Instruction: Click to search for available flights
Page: home
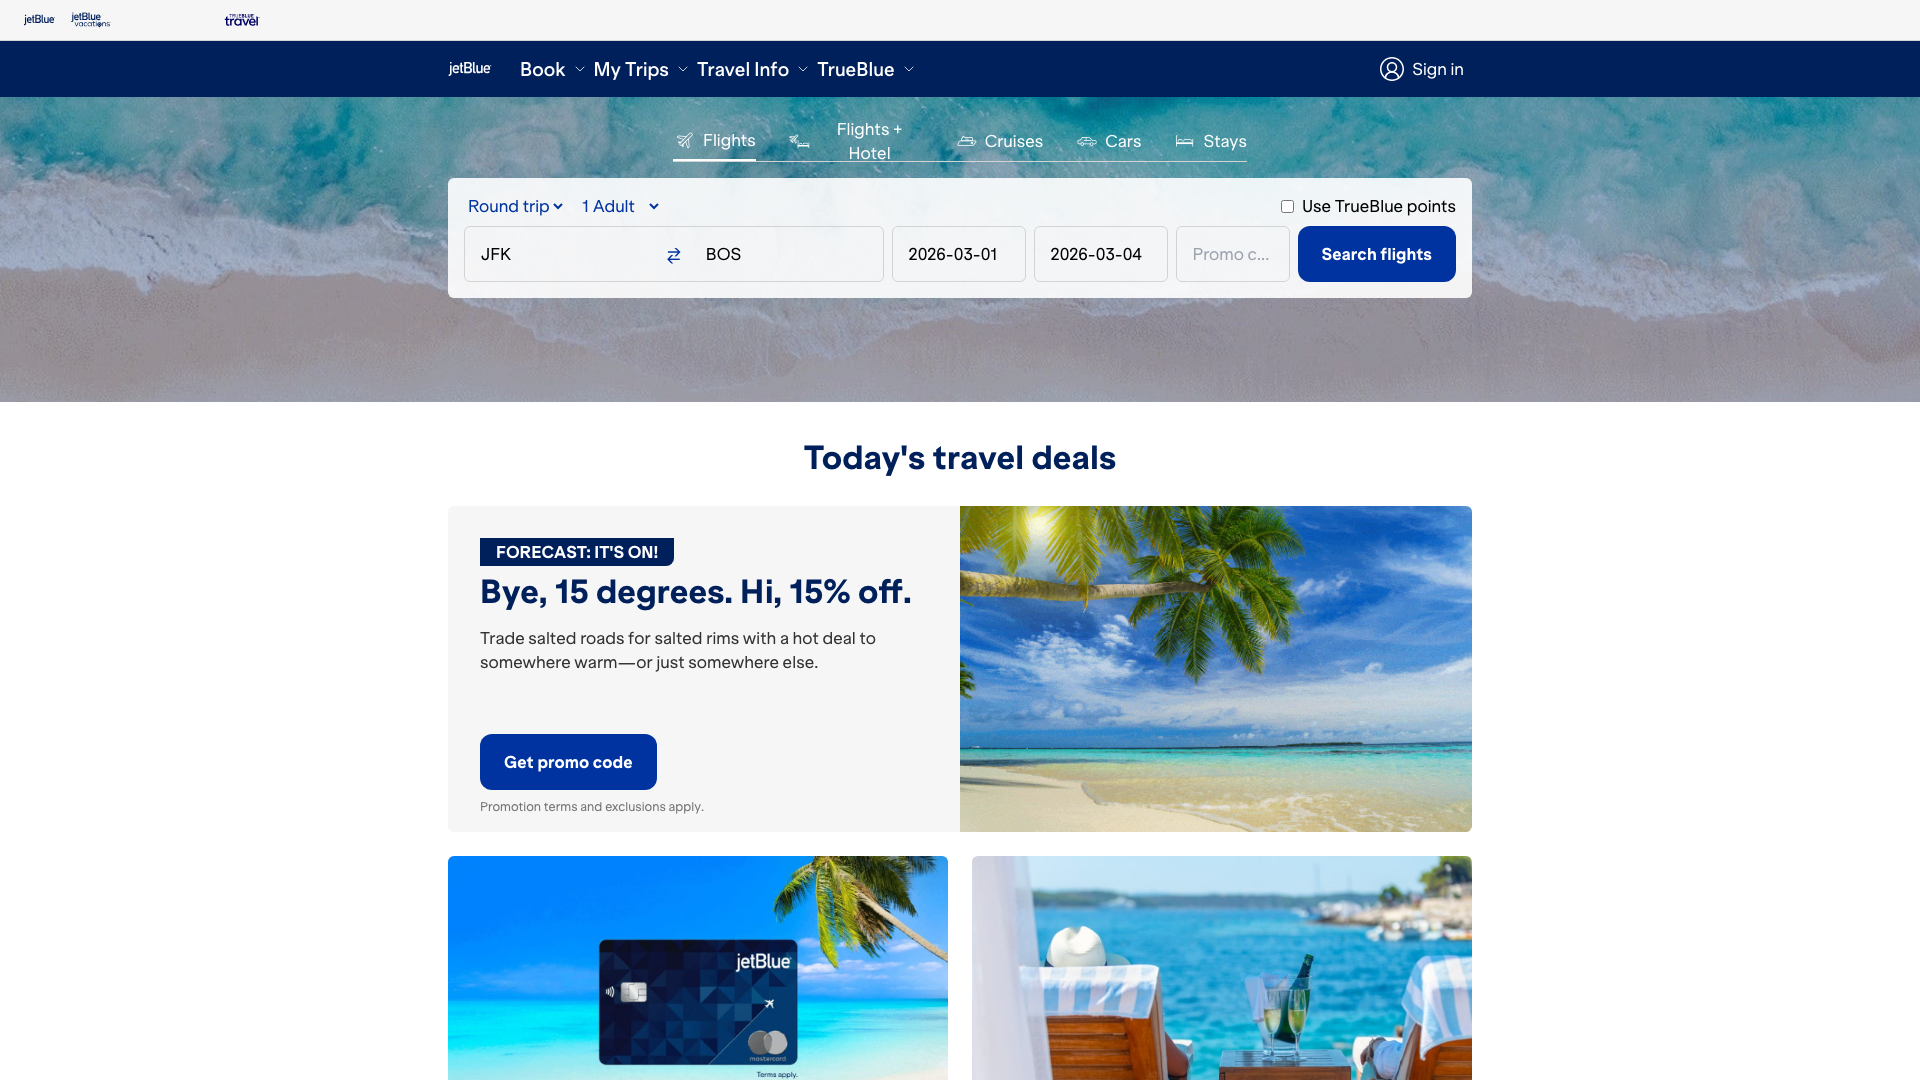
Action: click